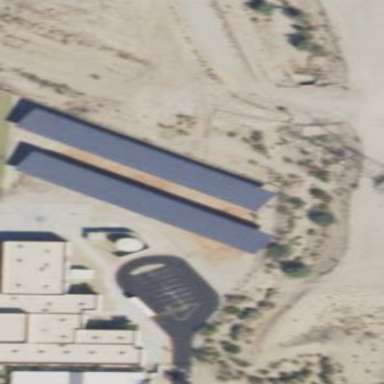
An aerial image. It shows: Solar photovoltaic panel generator on roof of building.